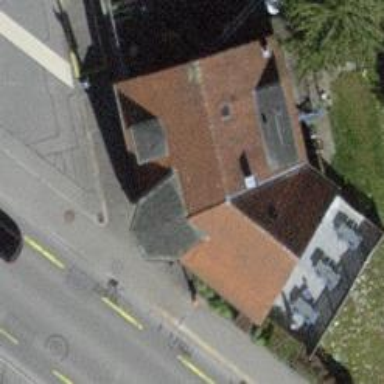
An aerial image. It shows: Bar.